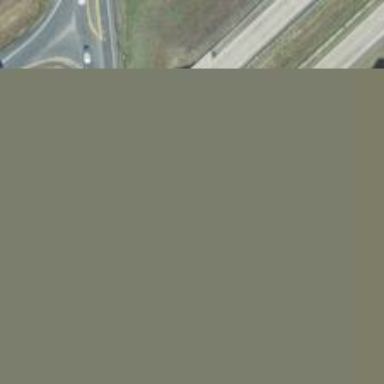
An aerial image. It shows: Beam-structured bridge on motorway.